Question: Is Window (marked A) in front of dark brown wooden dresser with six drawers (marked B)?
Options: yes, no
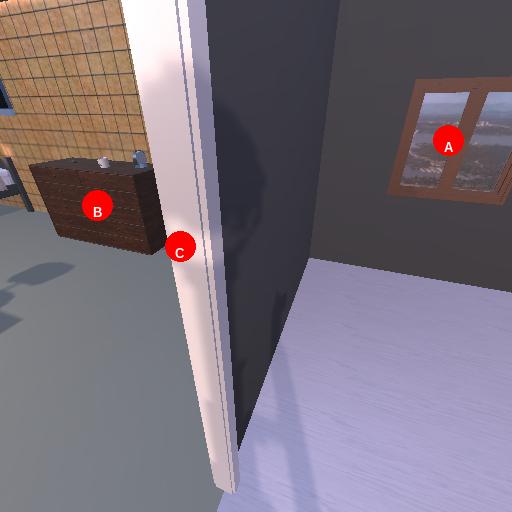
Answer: yes